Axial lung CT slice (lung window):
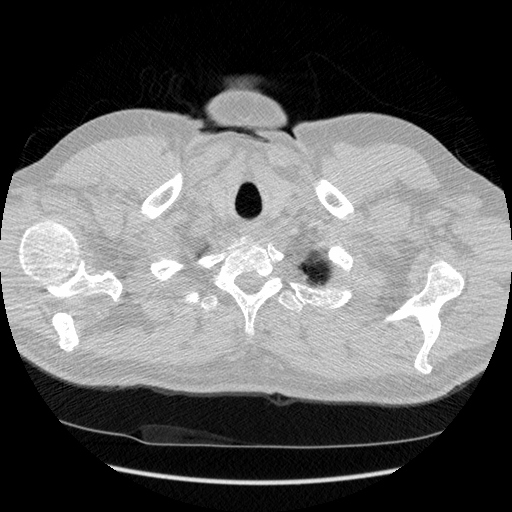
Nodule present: no